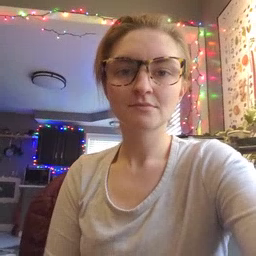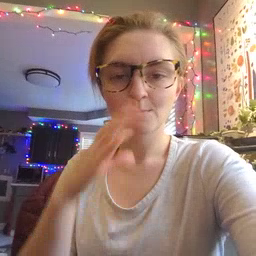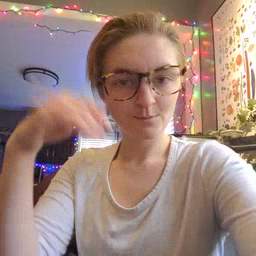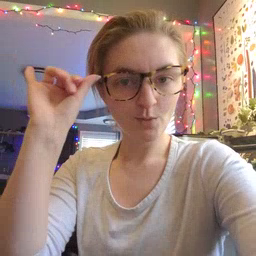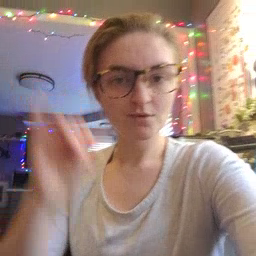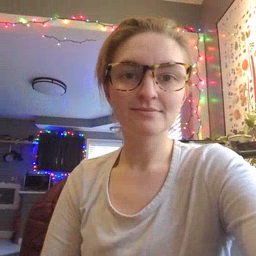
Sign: cowboy